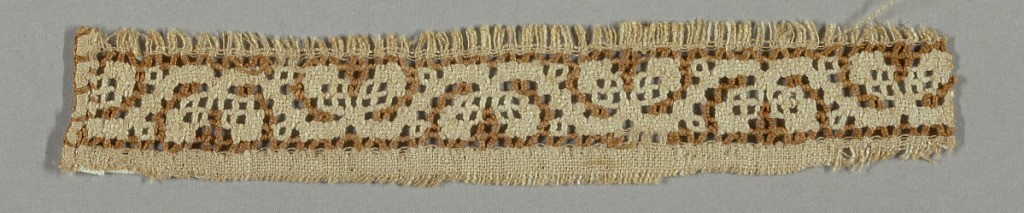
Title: Band
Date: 17th century
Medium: linen Technique: withdrawn element work
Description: Zigzag bands in brown and white.